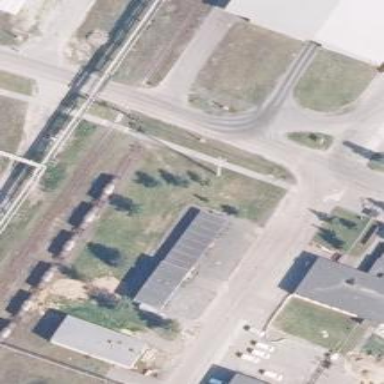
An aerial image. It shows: Railway spur service.